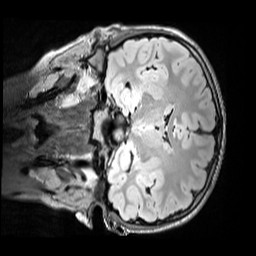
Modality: FLAIR
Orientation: coronal
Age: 12
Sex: male
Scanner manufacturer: siemens
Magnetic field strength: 3 T
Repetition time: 5 s
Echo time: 0.388 s